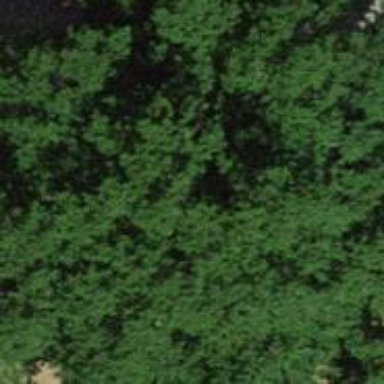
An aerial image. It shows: Natural monument in the form of tree.